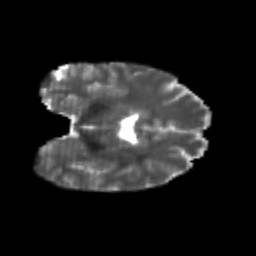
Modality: T2w
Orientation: coronal
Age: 22
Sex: female
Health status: healthy
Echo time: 0.074 s